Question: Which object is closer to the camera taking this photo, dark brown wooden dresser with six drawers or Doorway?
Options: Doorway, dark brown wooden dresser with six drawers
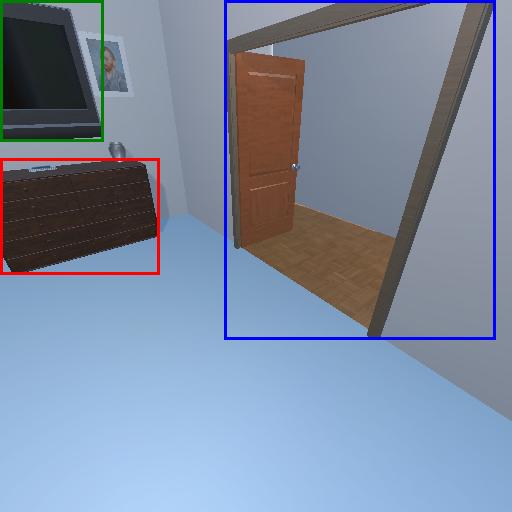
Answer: Doorway